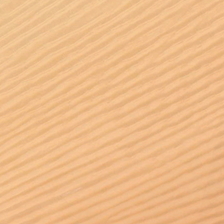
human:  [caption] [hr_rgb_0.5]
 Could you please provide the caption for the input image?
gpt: there is nothing in the desert and it is very dry .

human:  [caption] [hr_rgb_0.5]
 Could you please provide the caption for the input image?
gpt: the land has a vast expanse of desert .

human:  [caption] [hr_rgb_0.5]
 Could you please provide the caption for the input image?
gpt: there is nothing in the desert and it is very dry .

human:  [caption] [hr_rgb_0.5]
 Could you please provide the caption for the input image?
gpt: the land has a vast expanse of desert .

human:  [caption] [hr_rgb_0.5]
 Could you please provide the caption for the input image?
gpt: the land has a vast expanse of desert .